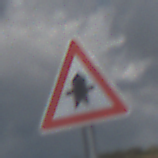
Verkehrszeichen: Vorfahrt
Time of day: Midday
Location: Outdoor (Nature)
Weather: PartlyCloudy
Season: NotSpecified
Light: Natural